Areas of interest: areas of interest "Industrial Park"
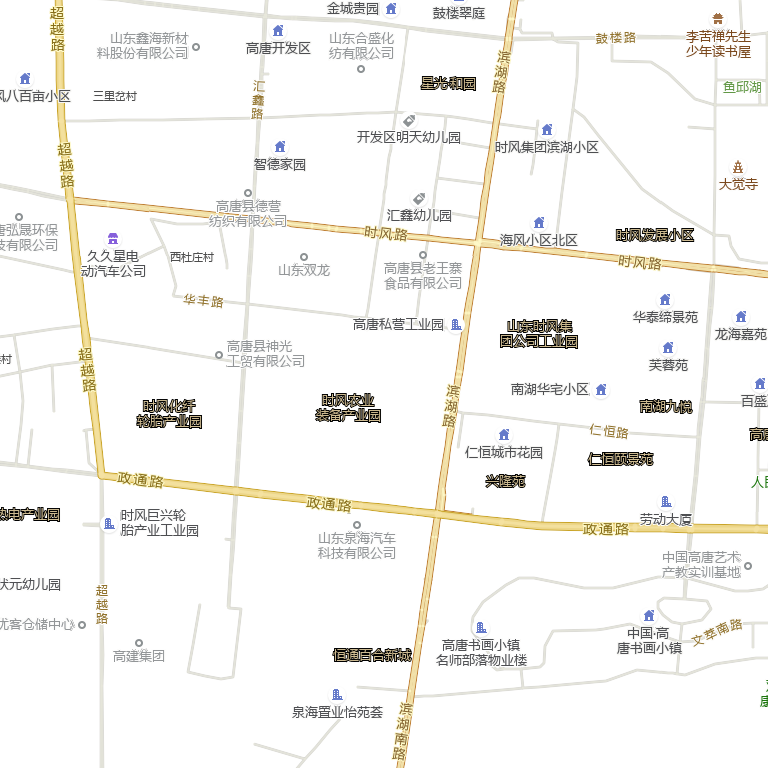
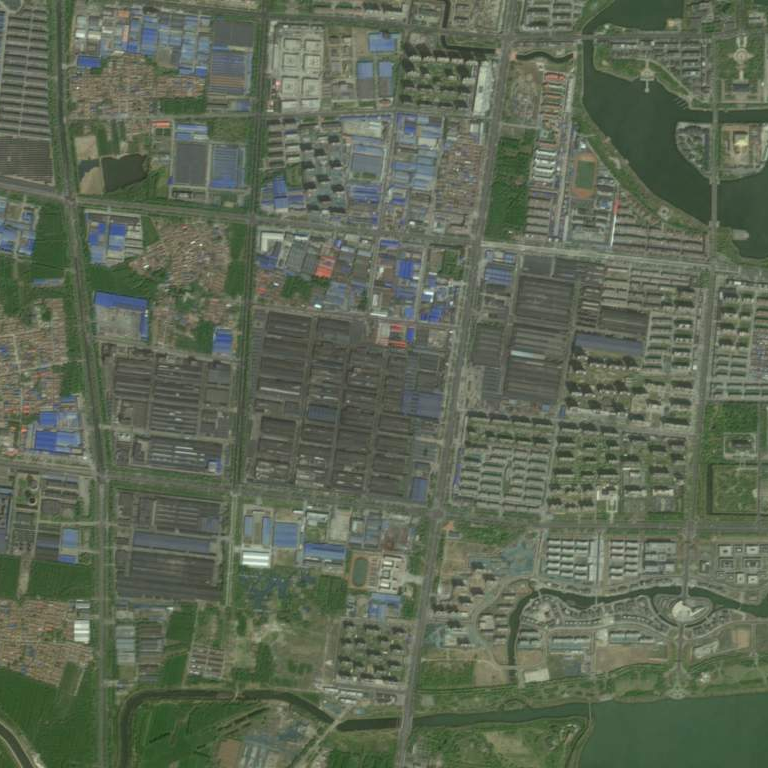